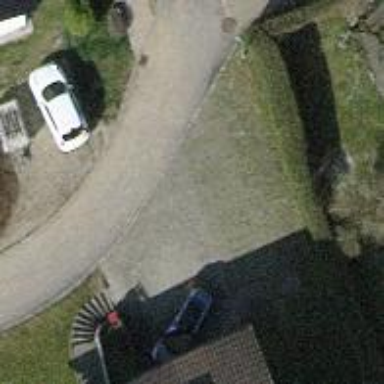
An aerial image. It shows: Paved residential road.